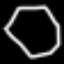
Label: octagon